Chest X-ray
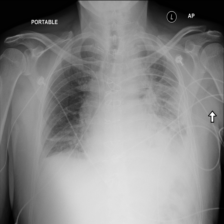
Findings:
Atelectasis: positive
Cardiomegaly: negative
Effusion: positive
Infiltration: positive
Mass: negative
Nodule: negative
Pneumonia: negative
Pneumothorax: negative
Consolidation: negative
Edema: negative
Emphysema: negative
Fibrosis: positive
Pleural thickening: negative
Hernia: negative